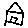
Label: house